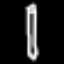
Label: pencil